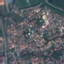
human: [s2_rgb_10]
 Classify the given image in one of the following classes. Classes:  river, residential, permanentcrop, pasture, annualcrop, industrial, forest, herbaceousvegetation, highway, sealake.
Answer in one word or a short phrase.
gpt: Residential